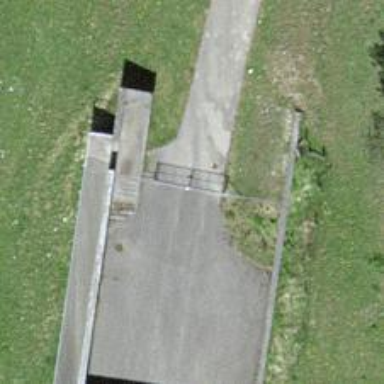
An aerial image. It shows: Gate.